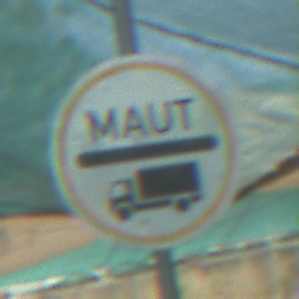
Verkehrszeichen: Mautpflicht
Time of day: MorningAfternoon
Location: Roofed (Special)
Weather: PartlyCloudy
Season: NotSpecified
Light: Natural